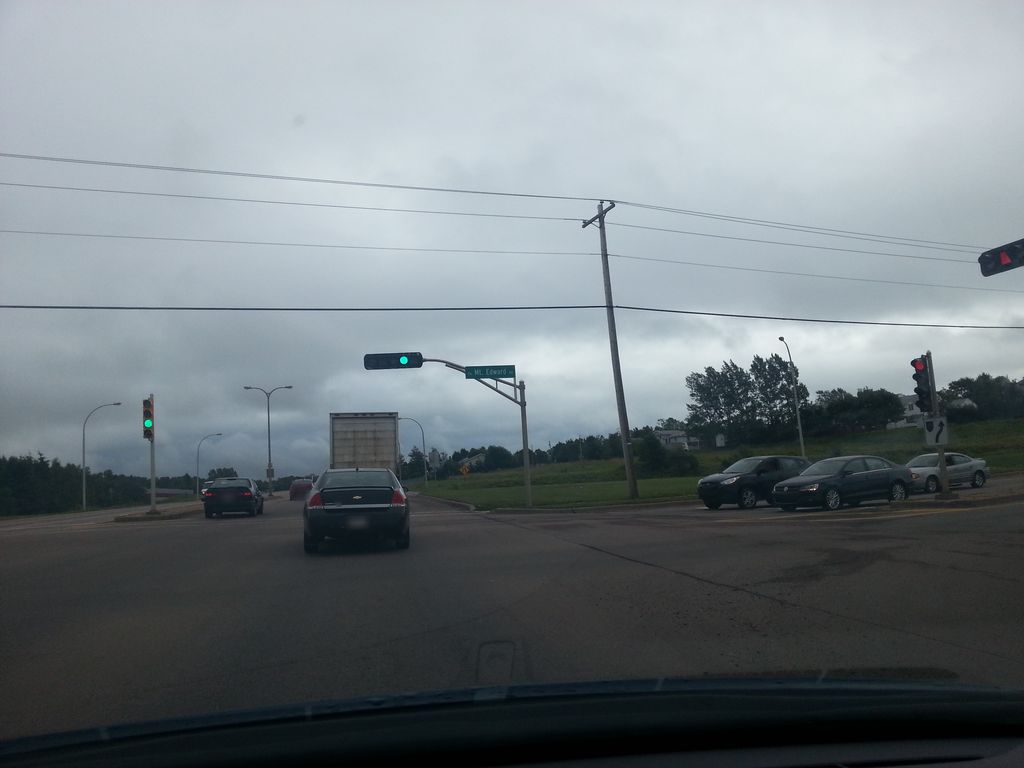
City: charlottetown